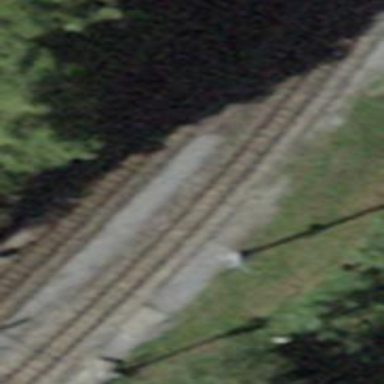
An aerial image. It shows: Narrow-gauge railway with electrified contact line.